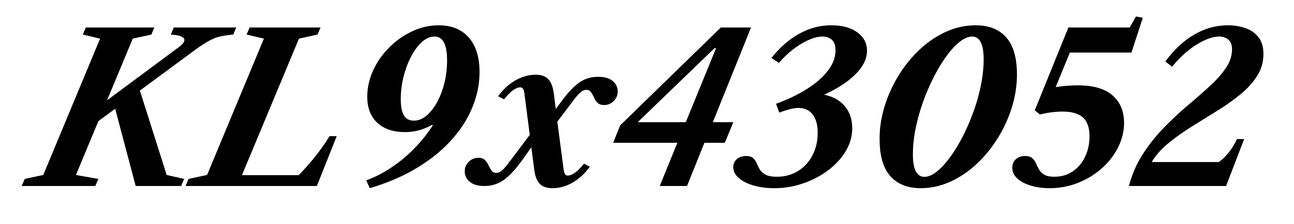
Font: LibreCaslonText-Italic_Bold_Italic